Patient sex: M
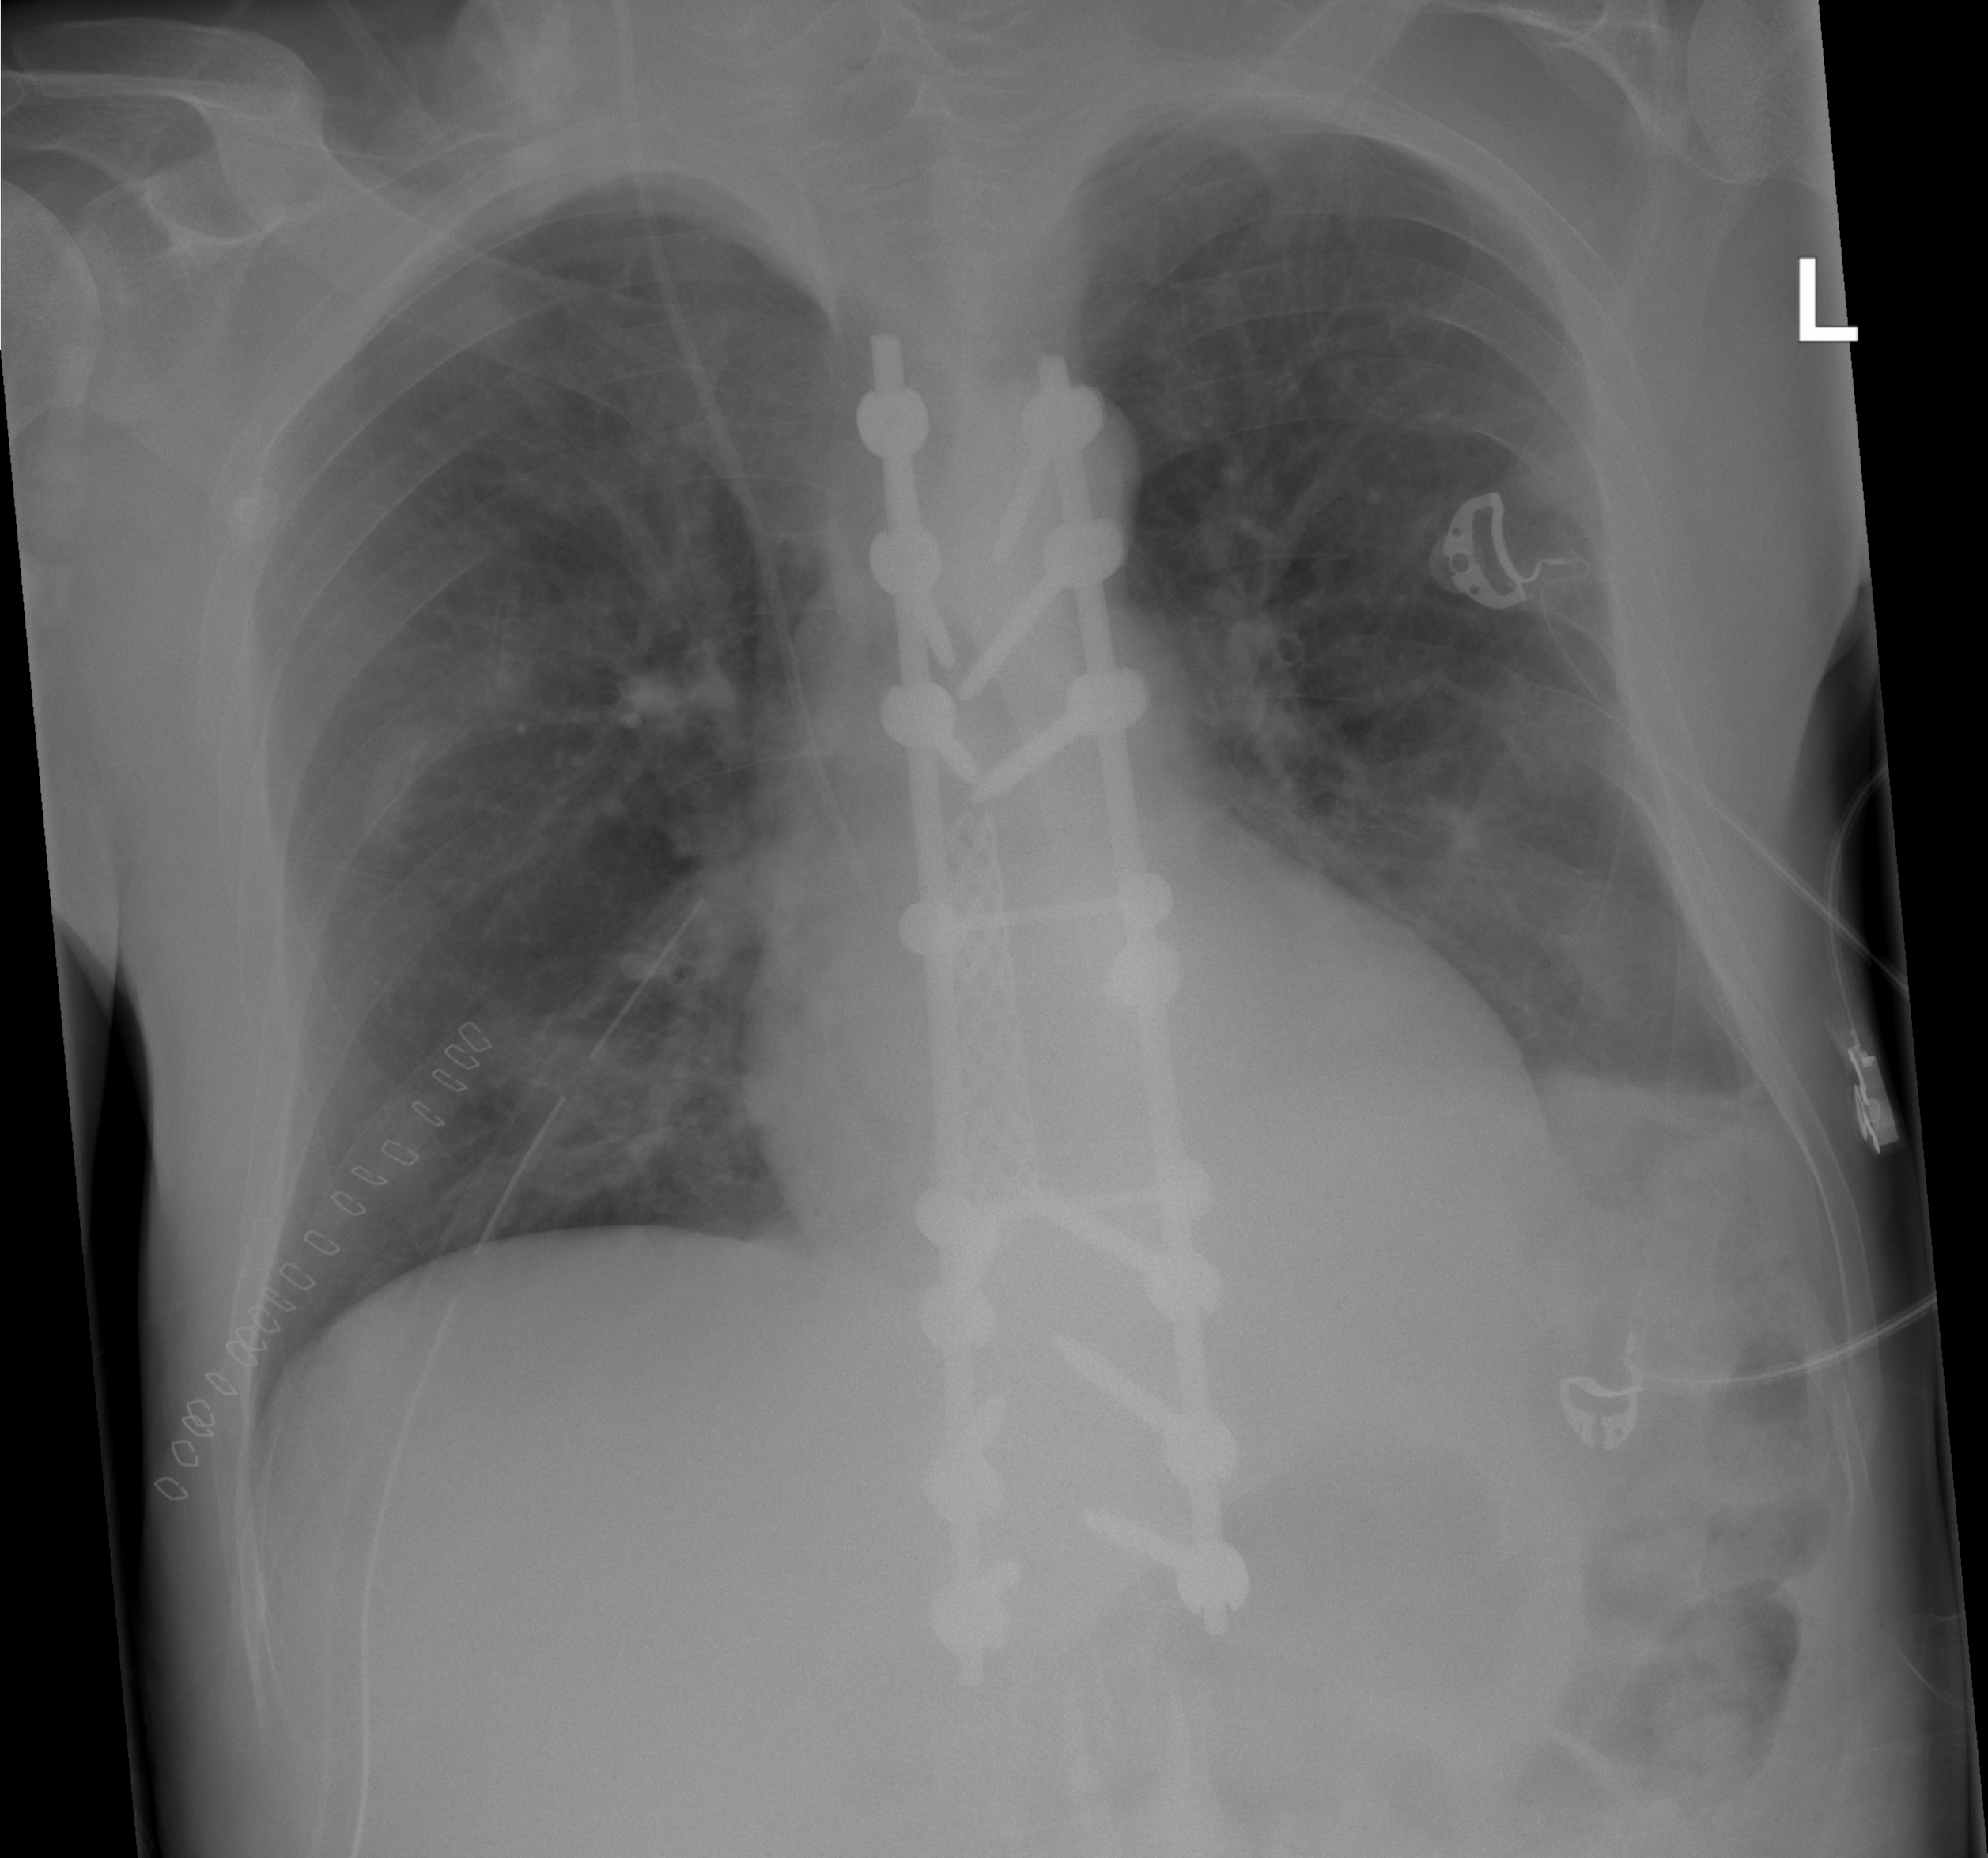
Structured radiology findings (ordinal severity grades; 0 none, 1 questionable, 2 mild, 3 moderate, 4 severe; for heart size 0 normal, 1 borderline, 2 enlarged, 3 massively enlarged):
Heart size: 0
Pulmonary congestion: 0
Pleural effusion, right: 0
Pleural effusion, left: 2
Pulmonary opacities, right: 2
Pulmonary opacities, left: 0
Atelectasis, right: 0
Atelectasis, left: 2